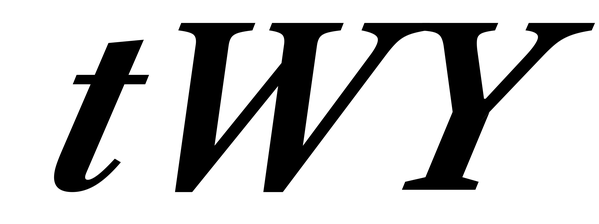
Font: LibreCaslonText-Italic_Bold_Italic